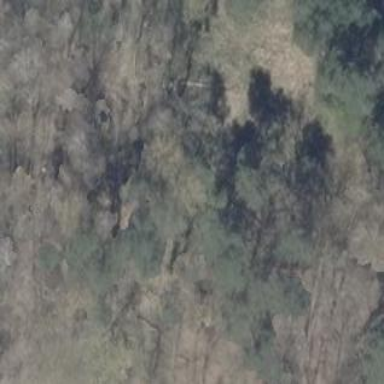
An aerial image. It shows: Forest with mix of leaf types.